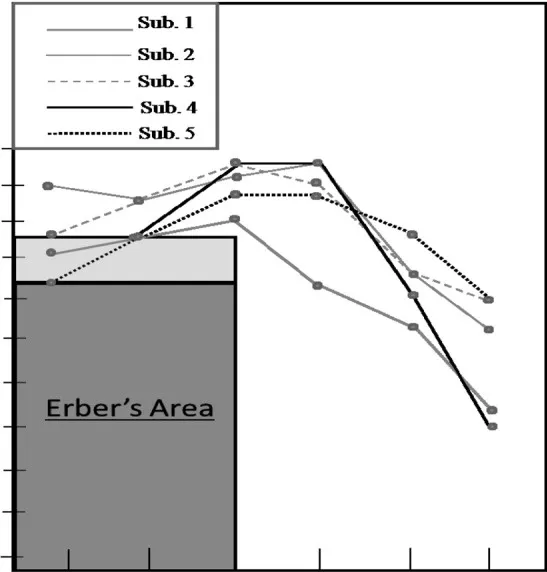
Audiograms obtained from the five listeners with hearing loss. The gray area represents Erber's area, while the light gray area immediately above indicates a range of mild to moderate low frequency hearing impairment.
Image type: pathology (immunostaining)